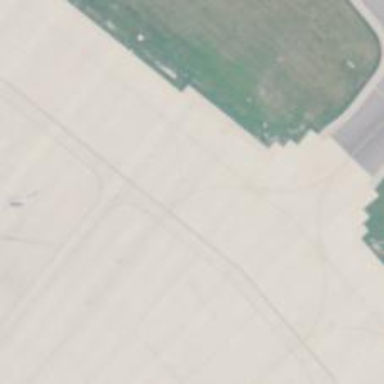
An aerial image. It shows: Image of taxiway at airport.